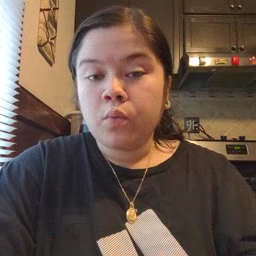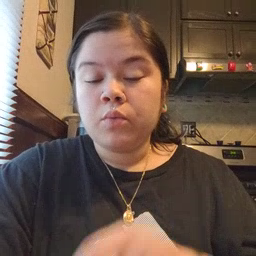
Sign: blow